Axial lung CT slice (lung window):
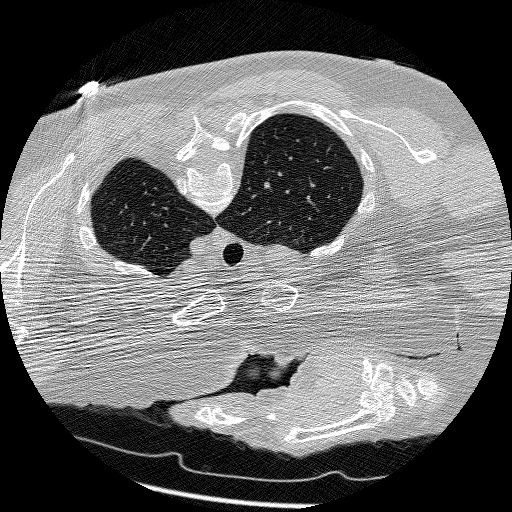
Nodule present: no